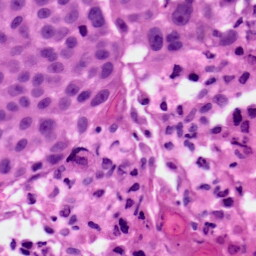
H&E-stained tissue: Skin